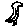
Label: bird